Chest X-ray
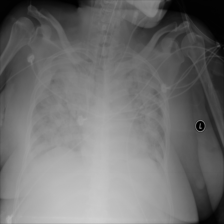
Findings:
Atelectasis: negative
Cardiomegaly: negative
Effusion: negative
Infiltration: negative
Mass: negative
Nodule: negative
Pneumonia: negative
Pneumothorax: negative
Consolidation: negative
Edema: positive
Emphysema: negative
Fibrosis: negative
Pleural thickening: negative
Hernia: negative